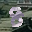
Label: 8